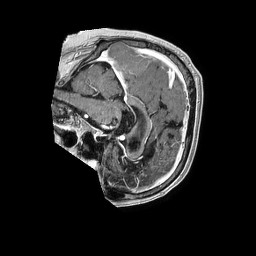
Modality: T1w
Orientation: sagittal
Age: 71
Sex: male
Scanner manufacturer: philips
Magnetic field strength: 1.5 T
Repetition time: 0.007737 s
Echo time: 0.003525 s